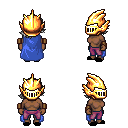
a pixel art fantasy rpg character, female body template, human, dark skin, blue cape, magenta pants, white swoop hairstyle, gold helm, leather bracers, black slippers, four views (front, back, left, right), 2x2 character sprite sheet, small pixel art, hard edges, no anti-aliasing